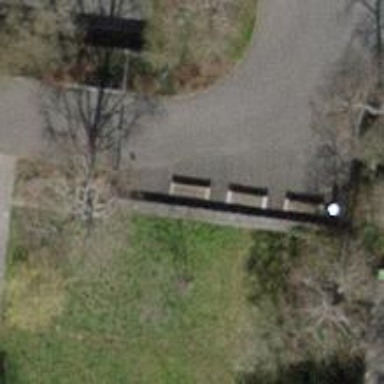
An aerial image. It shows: Brown bench in the vicinity.